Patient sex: M
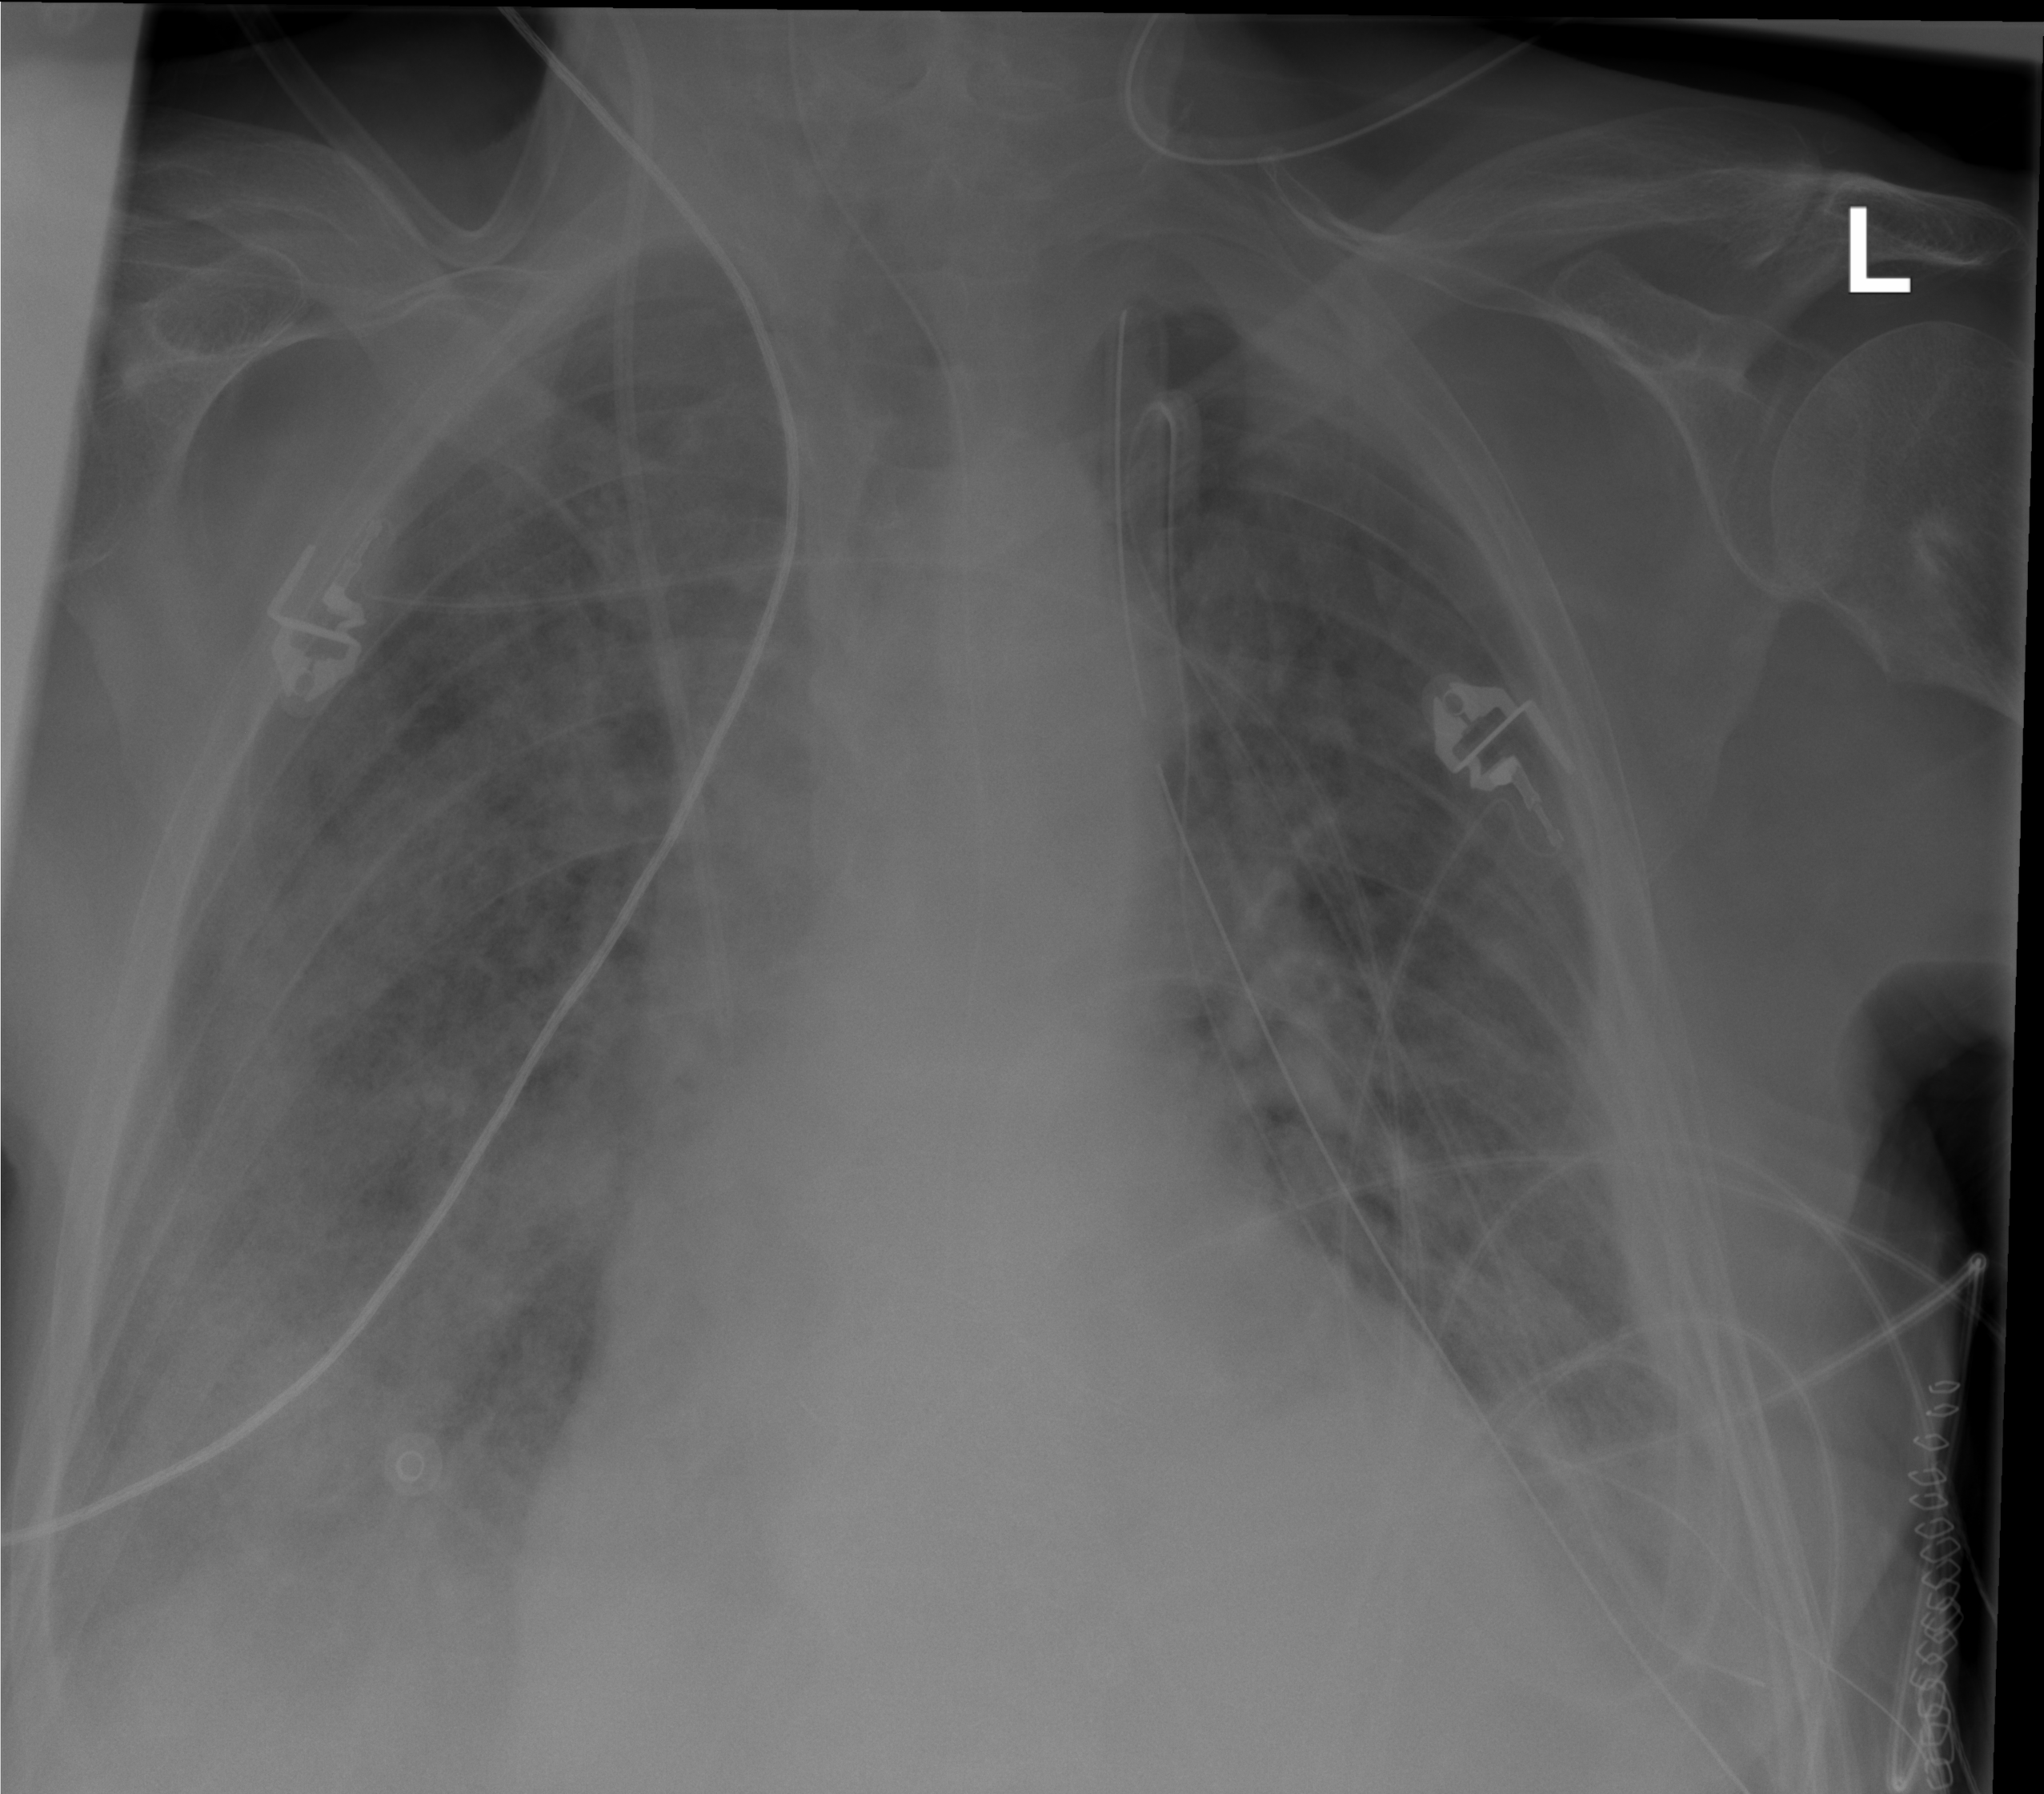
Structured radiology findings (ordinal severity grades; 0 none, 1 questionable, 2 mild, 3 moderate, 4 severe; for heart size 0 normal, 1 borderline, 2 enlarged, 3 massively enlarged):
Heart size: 2
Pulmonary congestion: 3
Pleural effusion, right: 2
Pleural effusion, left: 1
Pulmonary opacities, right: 3
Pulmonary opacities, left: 3
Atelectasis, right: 3
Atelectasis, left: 2